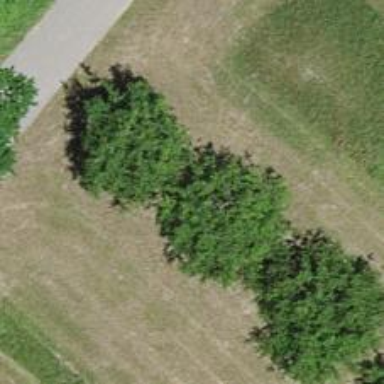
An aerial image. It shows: Beautiful tree in nature.